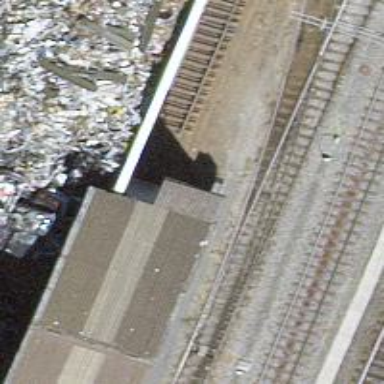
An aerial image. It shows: Railway spur tunnel with one track.